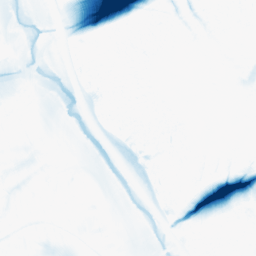
Category: morphological
Decomposition family: morphological_ellipse
Decomposition parameters: operation: closing
width: 50
height: 30
Upsampling method: sinc_hamming
Upsampling parameters: scale: 8
kernel_size: 16
Upsampling scale: 8